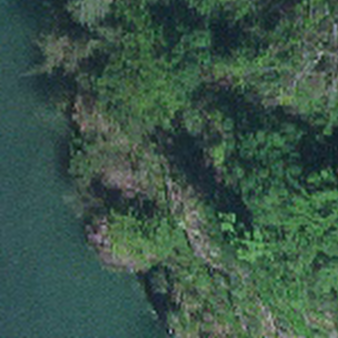
Label: other